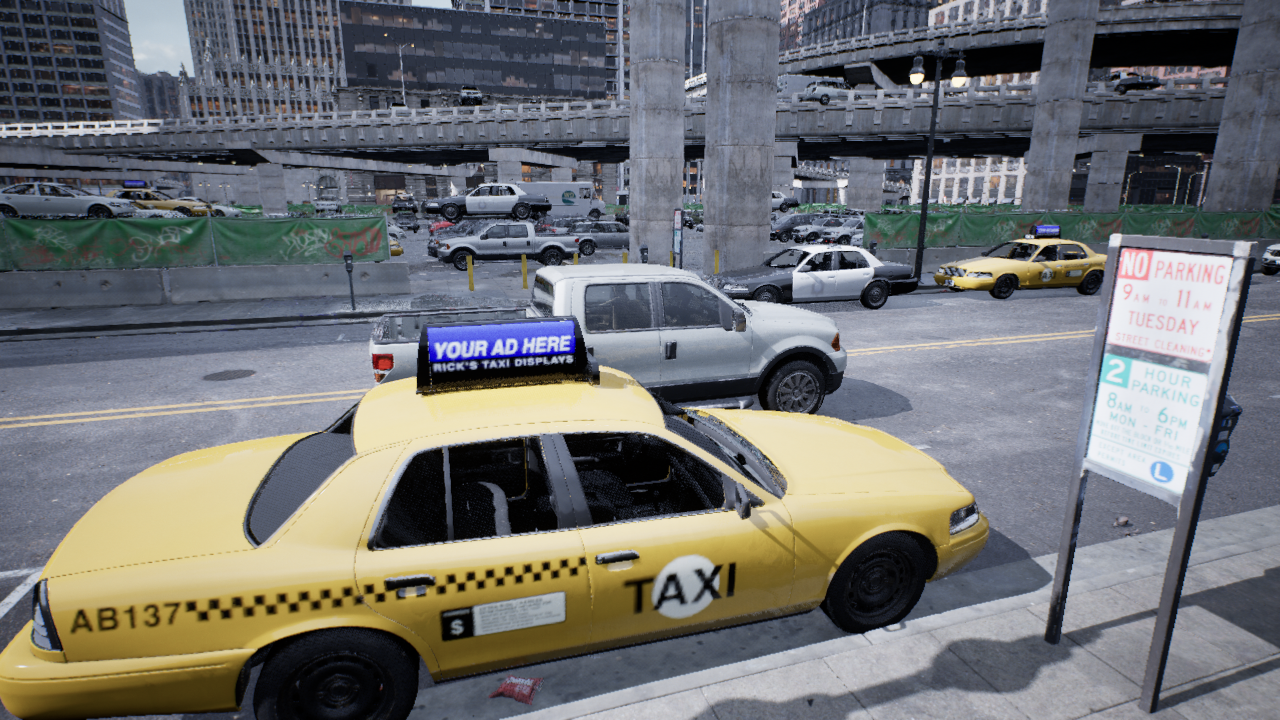
Venue: downtown
Lighting: overcast
Vehicle rig: pickup